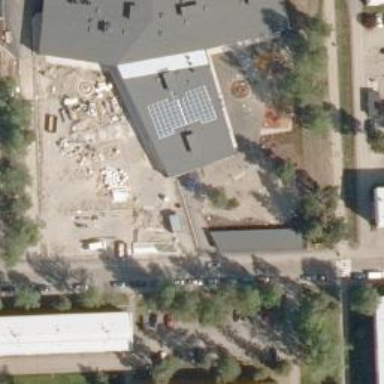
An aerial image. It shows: Kindergarten.